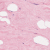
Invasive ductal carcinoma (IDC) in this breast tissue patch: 0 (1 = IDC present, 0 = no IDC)